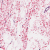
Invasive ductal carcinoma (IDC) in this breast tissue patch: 0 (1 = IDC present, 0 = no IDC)